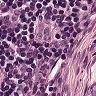
Metastatic tissue present: no